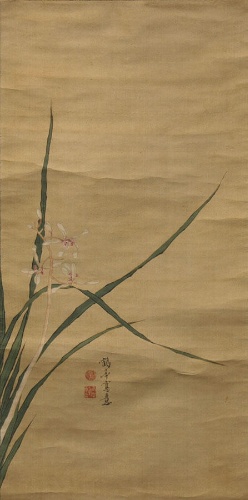
Artist: Kakutei
Artist bio: Japanese, 1722–1785
Date: 18th century
Object type: Hanging scroll
Classification: Paintings
Medium: Hanging scroll; ink and color on silk
Culture: Japan
Period: Edo period (1615–1868)
Dimensions: 29 1/4 x 14 1/2 in. (74.3 x 36.8 cm)
Department: Asian Art
Credit line: The Howard Mansfield Collection, Purchase, Rogers Fund, 1936
Accession year: 1936
Repository: Metropolitan Museum of Art, New York, NY
Tags: Orchids